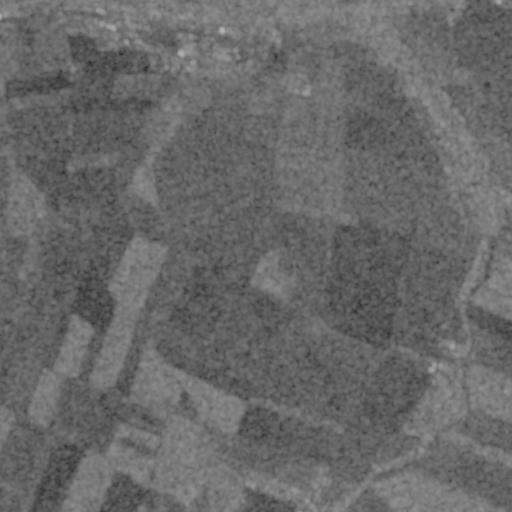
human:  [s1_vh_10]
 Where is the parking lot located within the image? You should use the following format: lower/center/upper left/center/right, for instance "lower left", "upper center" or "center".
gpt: The parking lot is located in the lower center of the image.
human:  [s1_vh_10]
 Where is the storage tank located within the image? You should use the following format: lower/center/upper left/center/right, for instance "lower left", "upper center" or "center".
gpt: The storage tank is located in the upper right of the image.
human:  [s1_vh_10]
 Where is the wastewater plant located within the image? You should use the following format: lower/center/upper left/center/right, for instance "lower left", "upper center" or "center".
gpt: The wastewater plant is located in the upper right of the image.
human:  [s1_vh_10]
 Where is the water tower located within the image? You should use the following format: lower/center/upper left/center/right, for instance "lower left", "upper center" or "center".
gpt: The water tower is located in the upper left of the image.
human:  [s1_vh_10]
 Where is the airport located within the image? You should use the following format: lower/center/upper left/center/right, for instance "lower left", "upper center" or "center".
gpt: There is no airport in the image.

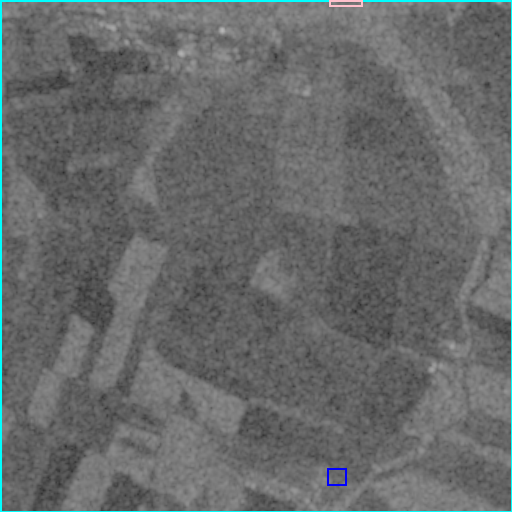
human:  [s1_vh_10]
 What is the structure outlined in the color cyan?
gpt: The structure outlined in cyan is a crop field.
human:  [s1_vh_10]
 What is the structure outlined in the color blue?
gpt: The structure outlined in blue is a park.
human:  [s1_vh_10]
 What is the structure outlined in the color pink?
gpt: The structure outlined in pink is a wastewater plant.
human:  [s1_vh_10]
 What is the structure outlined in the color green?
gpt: There is no green outline.